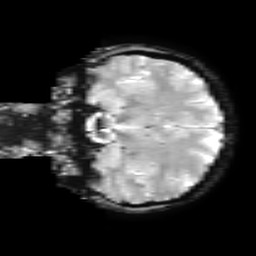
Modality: T2starw
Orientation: coronal
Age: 29
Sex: female
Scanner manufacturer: ge
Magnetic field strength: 3 T
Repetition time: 0.65 s
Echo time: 0.02 s